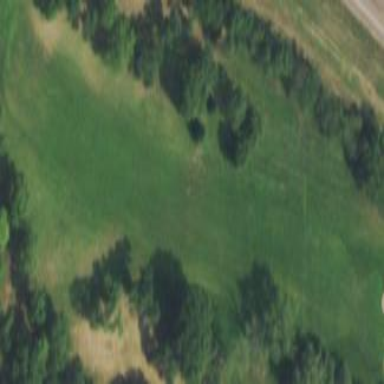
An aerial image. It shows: Grassy area designated as golf fairway.